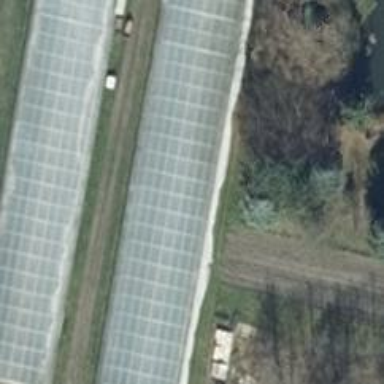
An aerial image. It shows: Greenhouse with round roof oriented along certain direction.